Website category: movie
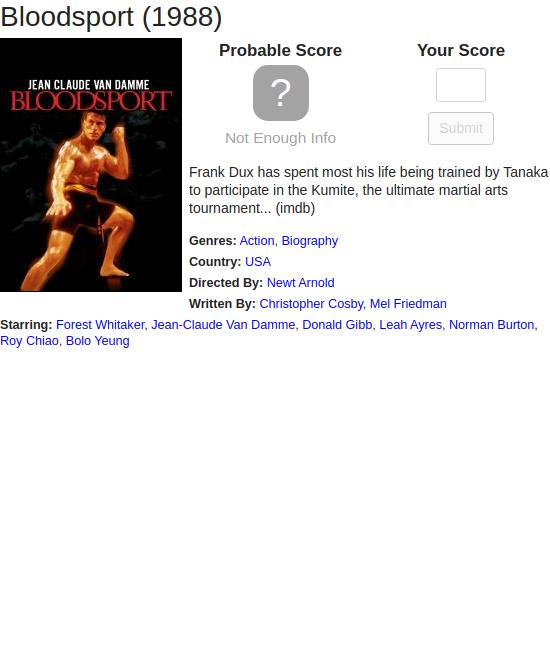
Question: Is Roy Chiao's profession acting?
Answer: yes

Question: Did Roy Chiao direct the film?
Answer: no

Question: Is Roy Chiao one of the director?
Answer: no

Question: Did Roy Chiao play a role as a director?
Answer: no

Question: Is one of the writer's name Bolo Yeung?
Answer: no